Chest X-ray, AP view. Patient: 44 years old, sex F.
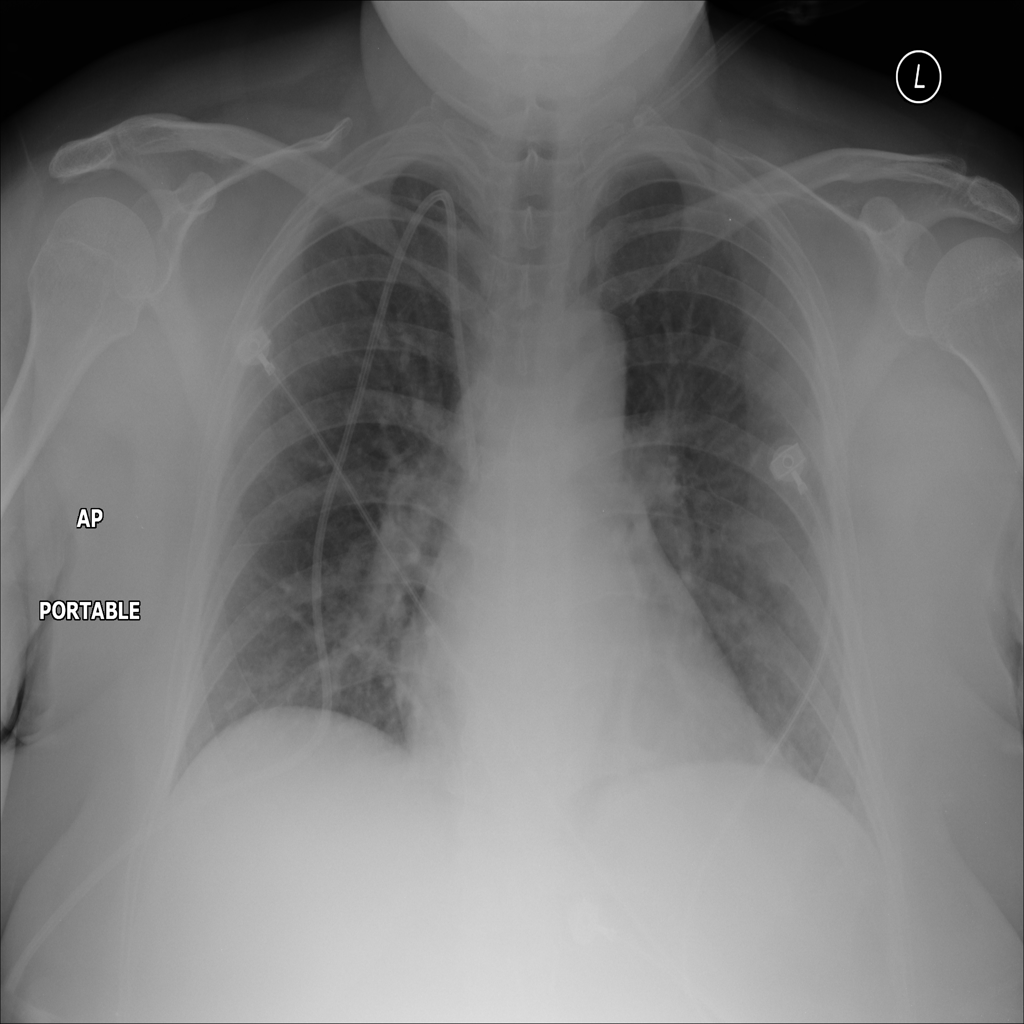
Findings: No Finding